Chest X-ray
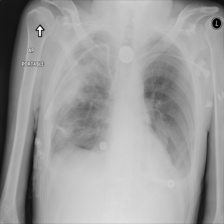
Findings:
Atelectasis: negative
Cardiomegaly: negative
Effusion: negative
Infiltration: positive
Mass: negative
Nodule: negative
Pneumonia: negative
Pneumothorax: negative
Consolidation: positive
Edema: negative
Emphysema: negative
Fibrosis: negative
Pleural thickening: negative
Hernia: negative